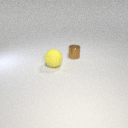
small brown metal cylinder behind large yellow rubber sphere